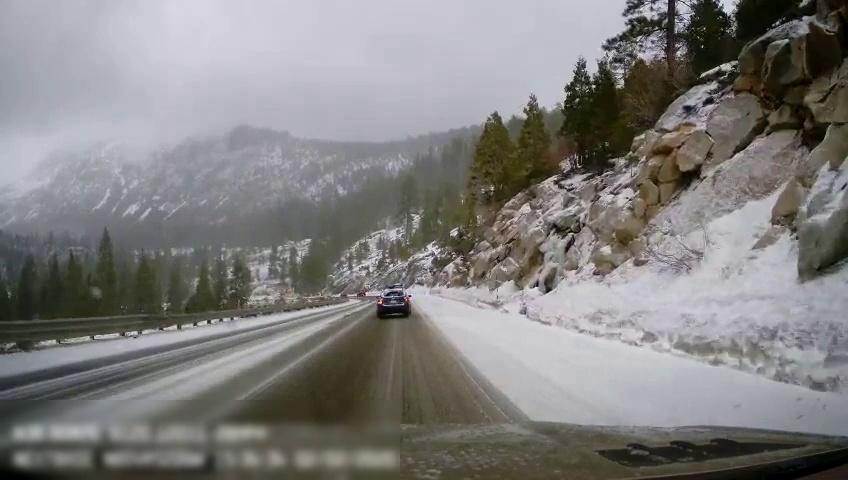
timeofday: Day
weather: Snowy
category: Drivable Space
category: Vehicles | Car